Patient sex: M
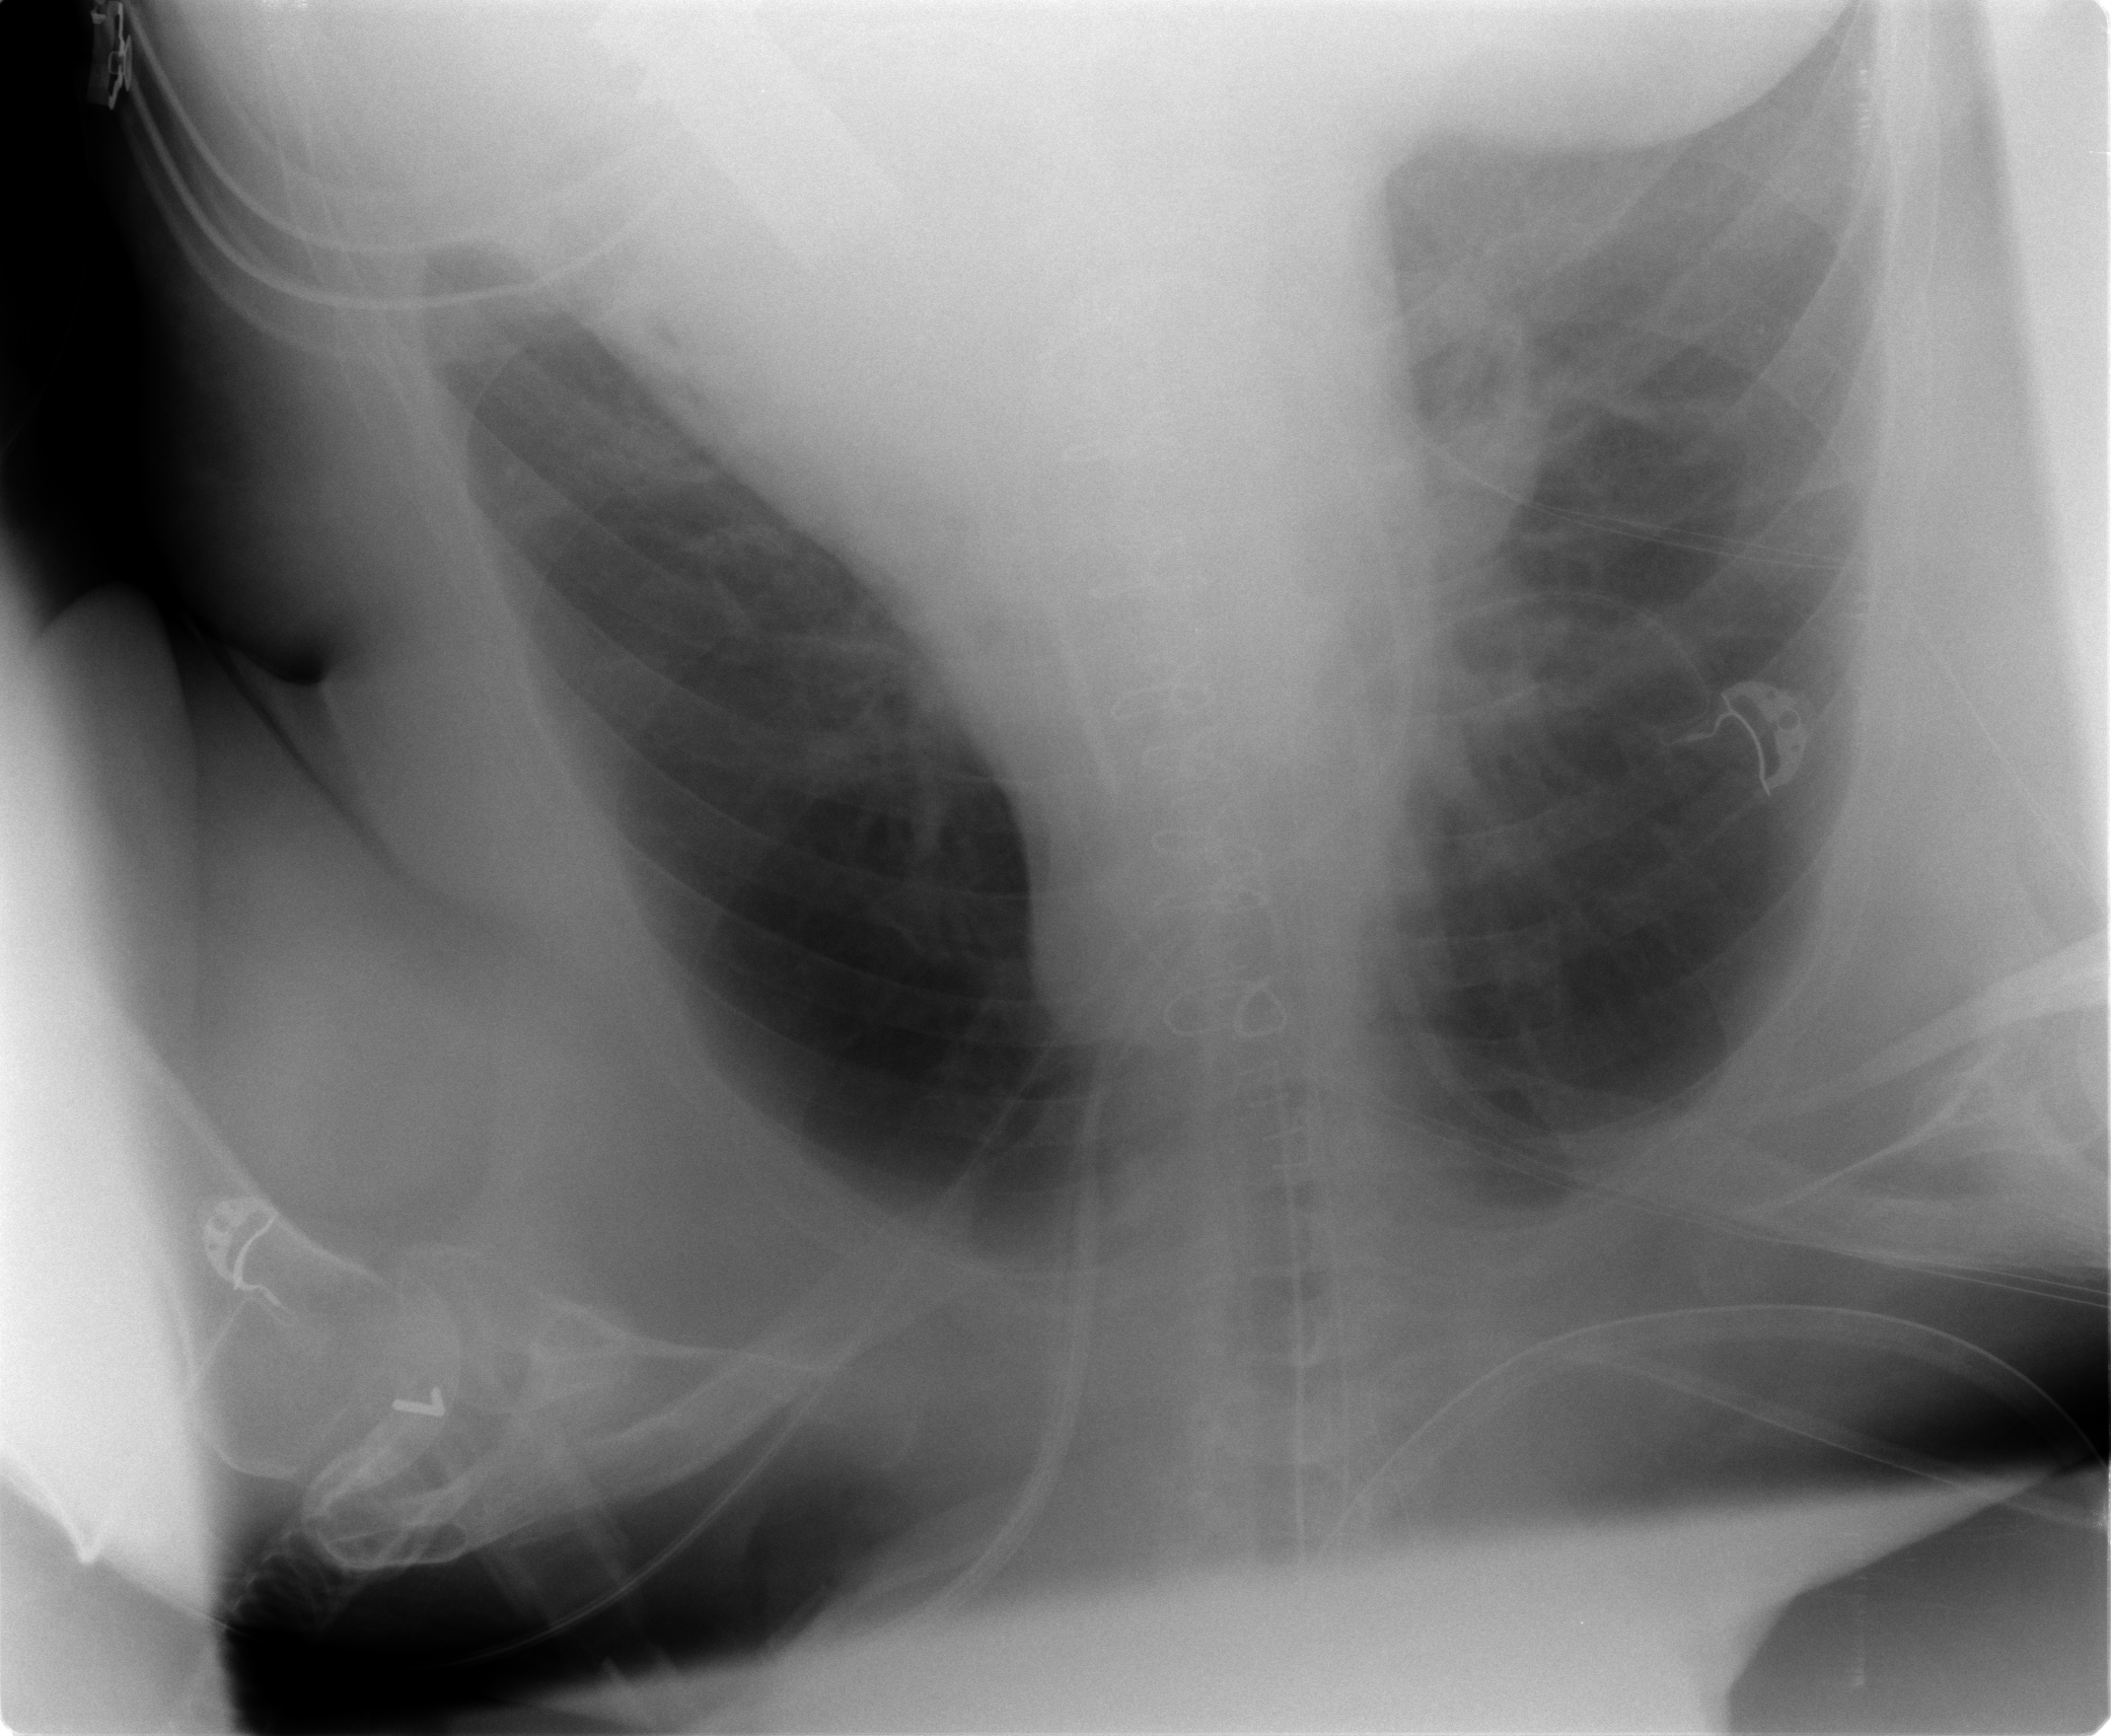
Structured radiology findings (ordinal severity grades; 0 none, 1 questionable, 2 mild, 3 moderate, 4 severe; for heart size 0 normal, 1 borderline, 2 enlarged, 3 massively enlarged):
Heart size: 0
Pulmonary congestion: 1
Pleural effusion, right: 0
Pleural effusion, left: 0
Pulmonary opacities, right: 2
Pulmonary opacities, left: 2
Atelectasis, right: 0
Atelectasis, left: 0